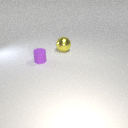
small purple rubber cylinder in front of large yellow metal sphere